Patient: sex F, age 31
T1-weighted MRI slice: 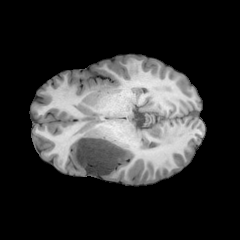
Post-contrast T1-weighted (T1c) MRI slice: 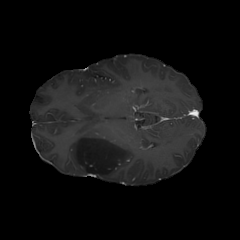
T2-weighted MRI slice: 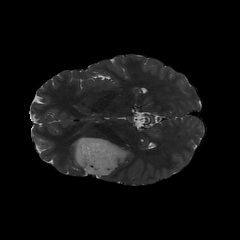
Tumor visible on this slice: yes
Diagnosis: Astrocytoma, IDH-mutant
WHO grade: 2